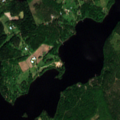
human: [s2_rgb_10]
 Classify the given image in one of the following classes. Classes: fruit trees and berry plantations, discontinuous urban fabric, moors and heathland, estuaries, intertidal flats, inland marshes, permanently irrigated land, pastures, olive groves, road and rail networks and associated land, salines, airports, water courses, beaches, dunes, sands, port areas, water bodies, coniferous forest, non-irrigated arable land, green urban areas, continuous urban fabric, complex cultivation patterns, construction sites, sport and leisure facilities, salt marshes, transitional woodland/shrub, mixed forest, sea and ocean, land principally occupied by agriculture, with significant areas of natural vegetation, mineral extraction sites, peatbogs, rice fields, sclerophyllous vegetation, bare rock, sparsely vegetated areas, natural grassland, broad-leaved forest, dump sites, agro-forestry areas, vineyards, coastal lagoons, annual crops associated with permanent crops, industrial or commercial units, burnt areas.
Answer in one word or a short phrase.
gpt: broad-leaved forest, coniferous forest, mixed forest, water bodies